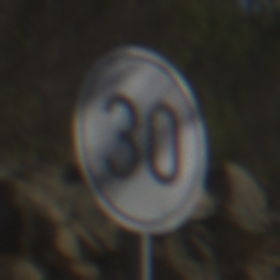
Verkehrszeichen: EndeGeschwindigkeit30
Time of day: MorningAfternoon
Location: Outdoor (RoadRail)
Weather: PartlyCloudy
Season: NotSpecified
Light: Natural